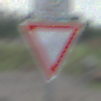
Verkehrszeichen: VorfahrtGewaehren
Zusatzzeichen oben: RichtungsangabeDurchPfeile9
Umgebung: Outdoor, Nature
Tageszeit: MorningAfternoon
Wetter: PartlyCloudy
Licht: Natural
Jahreszeit: NotSpecified
Kontrast: LowContrast